Question:
i have some problem in my solidity code.
i think, the problem cause on the 'account.transfer'
i'm using ganache, remix, metamask, web3
this is my solidity code.
'''
'pragma solidity ^0.4.25;
contract test{
address fire_account=0x6F3c5e42c340736eEa9a1C362592Bef9Ba2E5561;
mapping(string => uint) fire_record;
function fireDonation(string contributorName) payable{
fire_account.transfer(msg.value);
fire_balance+=msg.value;
fire_contributor.push(contributorName);
}
}'
'''
and web3.js code
'''
var Courses;
async function init(){
web3 = await new Web3(new Web3.providers.HttpProvider("http://localhost:7545"));
web3.eth.defaultAccount = web3.eth.accounts[2];
console.log("Default account is ",web3.eth.accounts[2]);
//Change the ABI here
var CoursesContract = web3.eth.contract(/*skip*/);
//Replace Deployed Smartcontract Address here
var contractaddress = "0x9b95f972feaad42f2023246112f450c56d8921ae";
Courses = CoursesContract.at(contractaddress);
}
init();
function fireDonate(){
var amount=parseInt(document.getElementById('amount').value);
console.log(amount);
Courses.fireDonation(document.getElementById('contributor').value, {from: web3.eth.accounts[2], value: amount});
}
'''
can u tell me solution or link?
i can't find links..
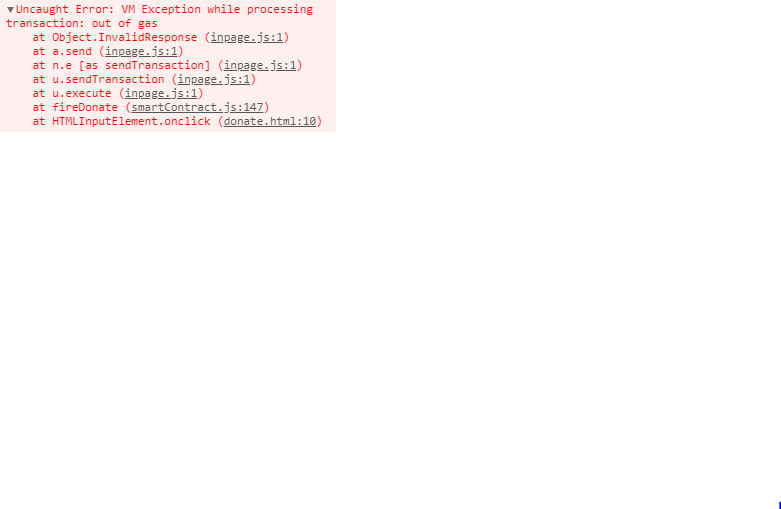
Answer: It appears that your smart contract requires more gas (fees) to execute than the default amount. You have to increase the gasLimit and gasPrice from their default values. You can specify them in hex like this.
'''
Courses.fireDonation(document.getElementById('contributor').value, {from: web3.eth.accounts[2], value: amount, gasLimit: '0x27100', gasPrice: '0x09184e72a00'});
'''
You might have to vary the exact values to see what works for your use case.